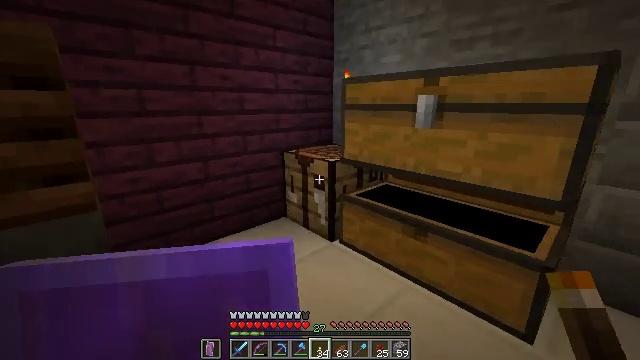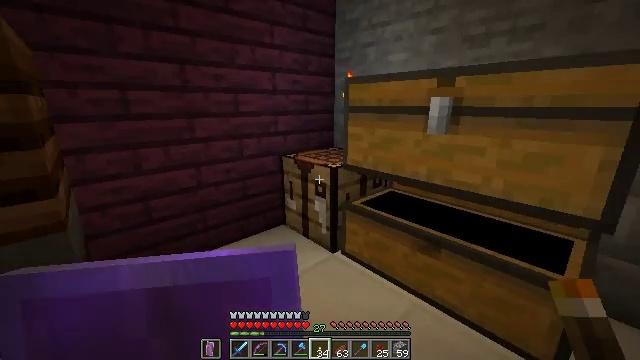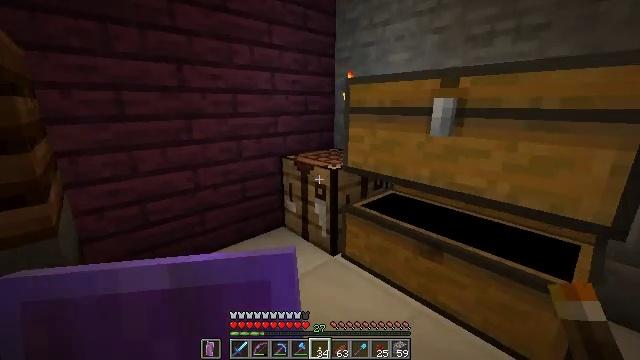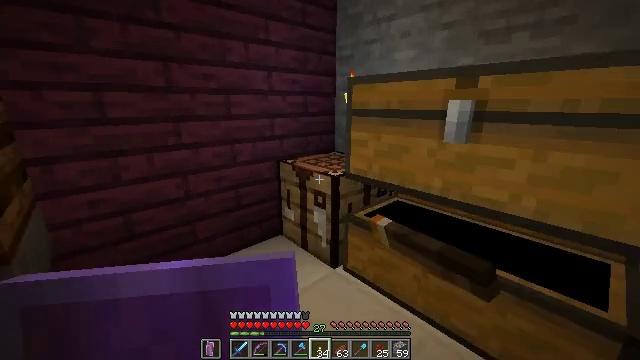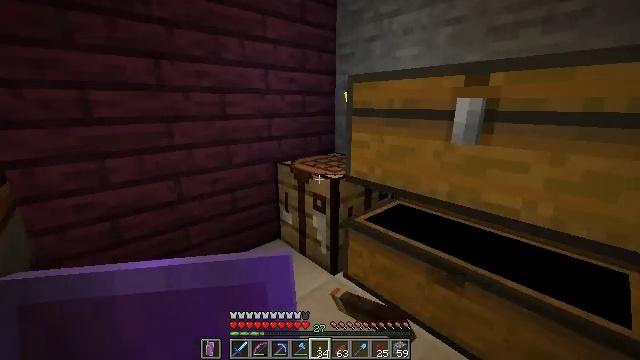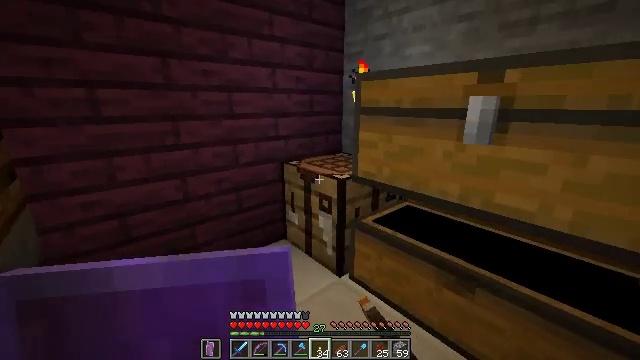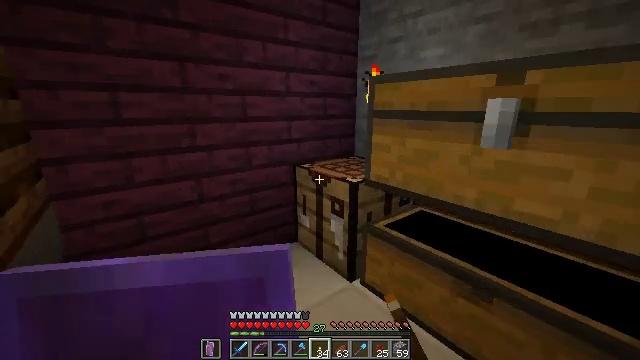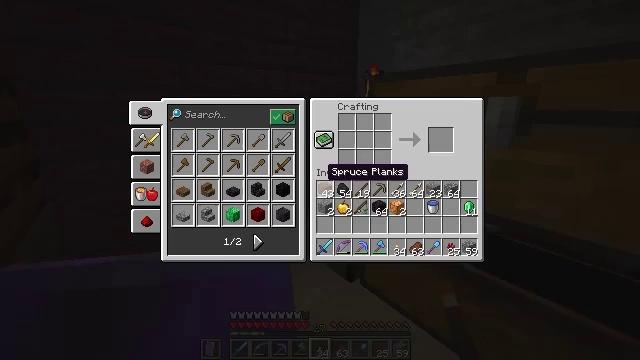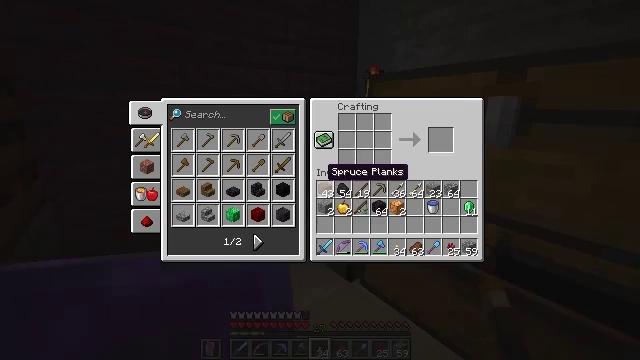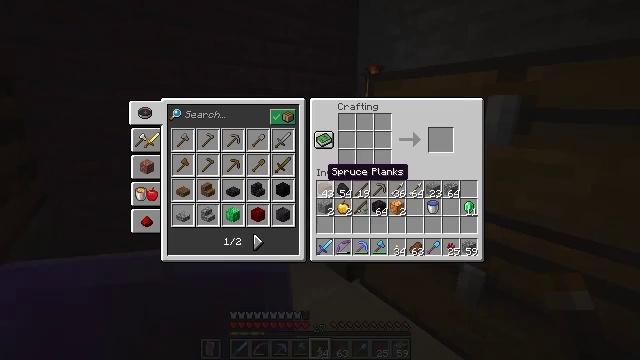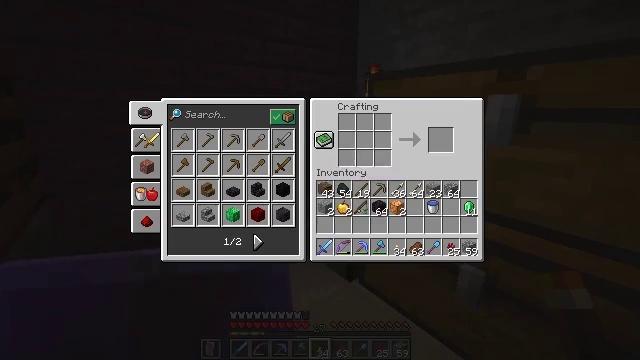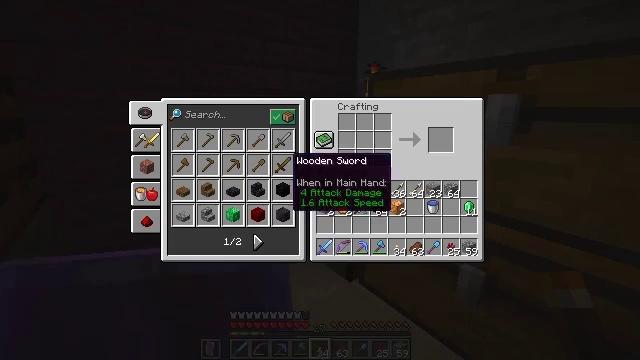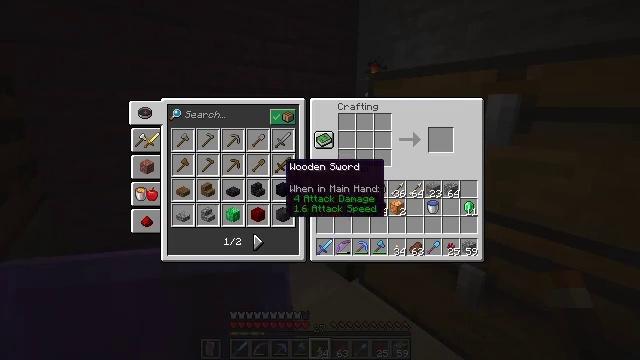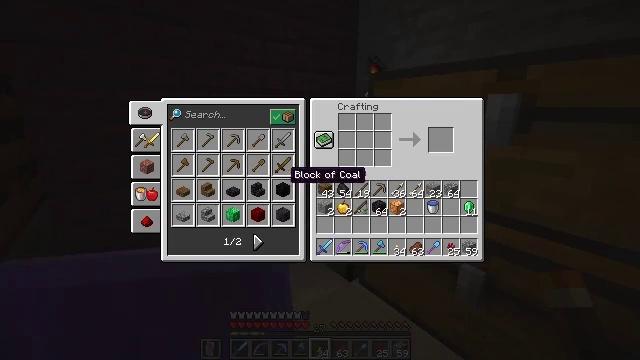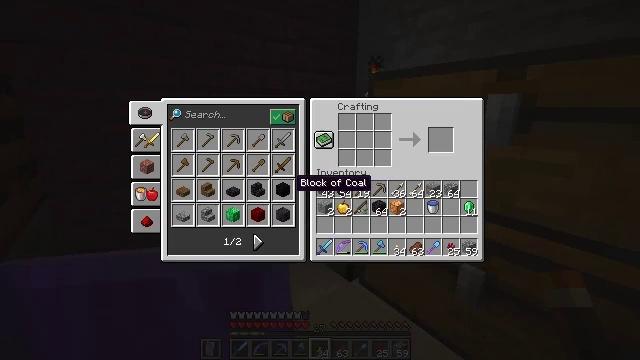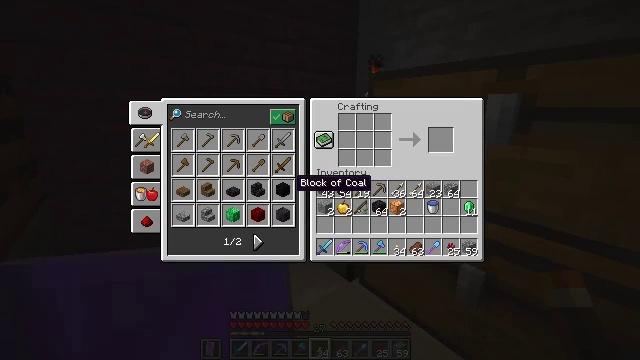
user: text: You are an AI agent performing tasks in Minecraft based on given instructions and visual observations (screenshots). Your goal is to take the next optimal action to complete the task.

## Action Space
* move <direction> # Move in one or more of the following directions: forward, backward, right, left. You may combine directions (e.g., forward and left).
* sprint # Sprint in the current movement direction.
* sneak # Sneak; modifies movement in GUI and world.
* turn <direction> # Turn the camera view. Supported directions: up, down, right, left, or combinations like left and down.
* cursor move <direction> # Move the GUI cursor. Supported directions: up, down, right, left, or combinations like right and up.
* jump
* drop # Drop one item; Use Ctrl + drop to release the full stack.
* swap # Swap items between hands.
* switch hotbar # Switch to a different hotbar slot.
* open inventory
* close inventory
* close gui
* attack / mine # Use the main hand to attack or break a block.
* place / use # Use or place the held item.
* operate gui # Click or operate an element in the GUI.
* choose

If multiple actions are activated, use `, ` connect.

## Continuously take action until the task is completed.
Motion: motion action
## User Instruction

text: Craft a polished blackstone.
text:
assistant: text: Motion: move forward
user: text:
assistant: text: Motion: move forward, use / place
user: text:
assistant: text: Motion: use / place
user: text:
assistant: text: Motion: no_op
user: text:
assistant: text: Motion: turn left
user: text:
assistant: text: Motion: turn left
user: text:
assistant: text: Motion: no_op
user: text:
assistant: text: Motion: no_op
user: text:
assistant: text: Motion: no_op
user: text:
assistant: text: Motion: cursor move left
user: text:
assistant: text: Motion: cursor move left
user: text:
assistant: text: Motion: cursor move left
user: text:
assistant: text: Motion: cursor move down
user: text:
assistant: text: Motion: cursor move down
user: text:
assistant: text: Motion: no_op
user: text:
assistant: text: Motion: no_op
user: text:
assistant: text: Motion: no_op
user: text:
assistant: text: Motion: no_op
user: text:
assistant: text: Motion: no_op
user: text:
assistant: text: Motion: no_op
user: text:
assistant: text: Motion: no_op
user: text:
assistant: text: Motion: no_op
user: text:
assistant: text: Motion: no_op
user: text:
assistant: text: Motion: cursor move left
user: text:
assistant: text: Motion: cursor move left
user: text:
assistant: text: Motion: no_op
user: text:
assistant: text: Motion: no_op
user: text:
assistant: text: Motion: no_op
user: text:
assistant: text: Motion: cursor move left
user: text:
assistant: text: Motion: cursor move left and up